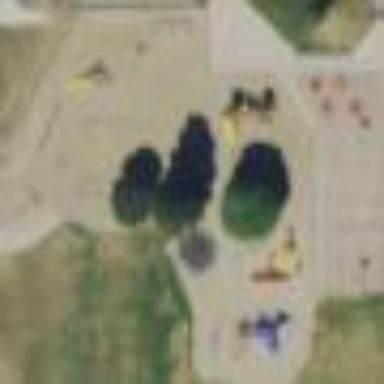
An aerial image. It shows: Playground area for leisure activities on the land.